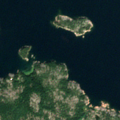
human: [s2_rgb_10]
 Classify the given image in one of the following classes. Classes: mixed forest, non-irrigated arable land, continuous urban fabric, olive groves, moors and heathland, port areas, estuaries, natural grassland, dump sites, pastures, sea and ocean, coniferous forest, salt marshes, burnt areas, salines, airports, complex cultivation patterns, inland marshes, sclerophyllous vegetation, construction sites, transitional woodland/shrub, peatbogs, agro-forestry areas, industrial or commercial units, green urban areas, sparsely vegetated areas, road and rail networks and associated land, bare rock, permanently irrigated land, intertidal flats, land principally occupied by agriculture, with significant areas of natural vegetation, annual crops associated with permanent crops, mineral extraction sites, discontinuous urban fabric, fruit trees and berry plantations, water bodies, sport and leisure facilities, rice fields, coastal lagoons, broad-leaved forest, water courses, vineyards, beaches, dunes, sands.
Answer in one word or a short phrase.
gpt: mixed forest, sea and ocean